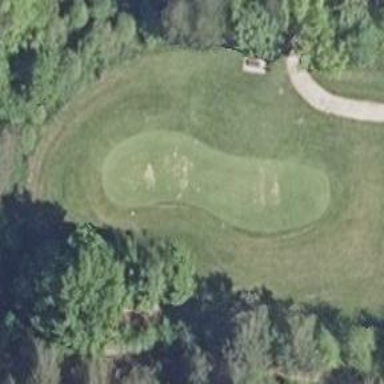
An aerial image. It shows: Golf tee.